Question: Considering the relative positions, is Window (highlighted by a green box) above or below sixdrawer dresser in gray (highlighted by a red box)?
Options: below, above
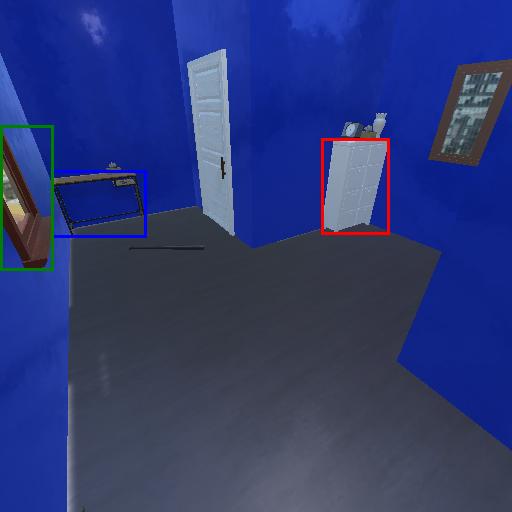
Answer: below